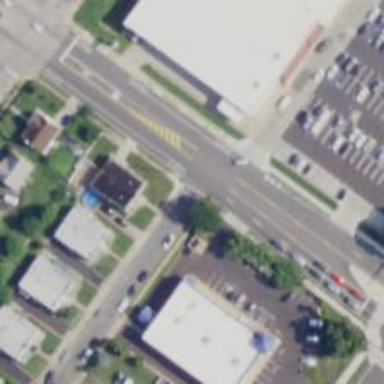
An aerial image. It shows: Unmarked road crossing.